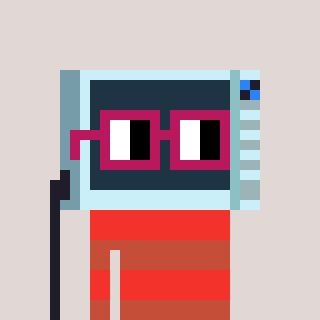
a pixel art character with square dark red glasses, a microwave-shaped head and a rust-colored body on a warm background